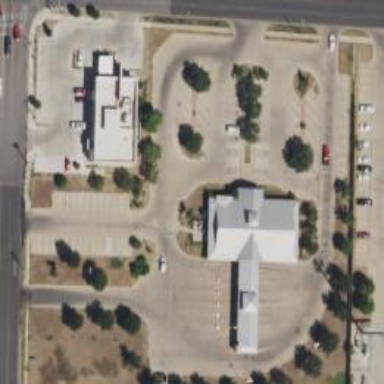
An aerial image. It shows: Parking space.